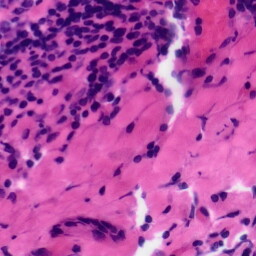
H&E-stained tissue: Tonsil